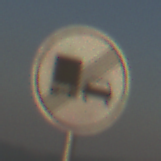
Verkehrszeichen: EndeUeberholverbotKraftfahrzeuge
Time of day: SunriseSunset
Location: Outdoor (Nature)
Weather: Clear
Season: NotSpecified
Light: Natural